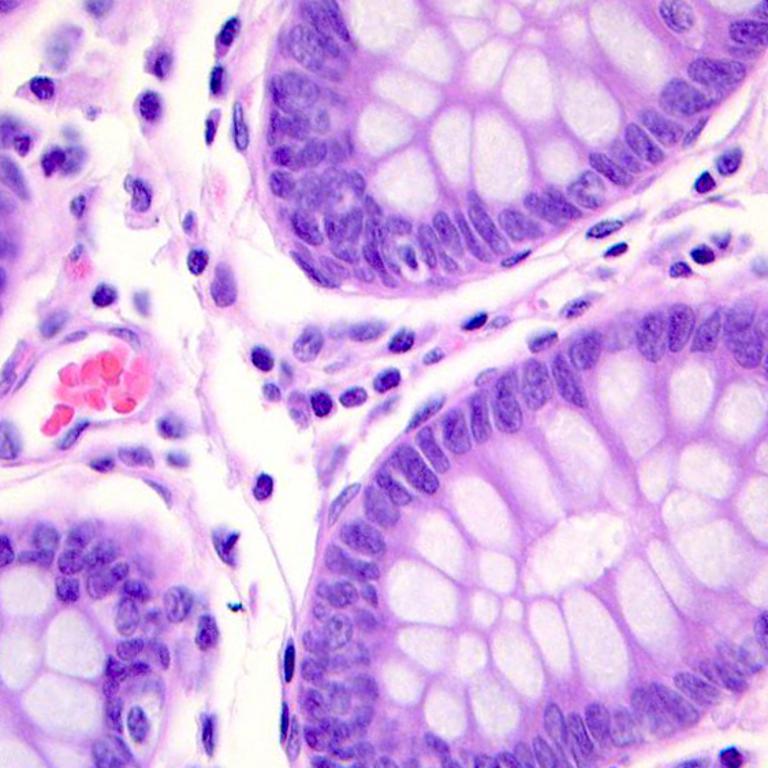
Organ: colon
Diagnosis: benign